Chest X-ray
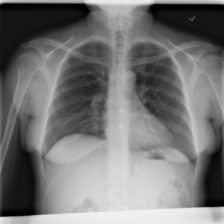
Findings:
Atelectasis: negative
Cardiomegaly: negative
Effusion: negative
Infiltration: positive
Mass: negative
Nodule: negative
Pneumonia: negative
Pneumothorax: negative
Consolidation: negative
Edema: negative
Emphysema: negative
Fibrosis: negative
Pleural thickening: negative
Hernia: negative